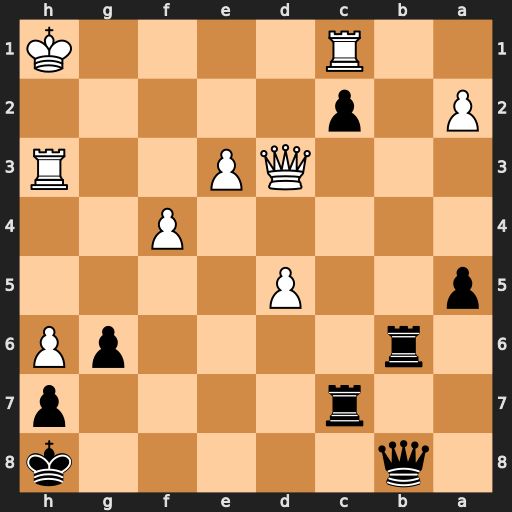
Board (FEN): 1q5k/2r4p/1r4pP/p2P4/5P2/3QP2R/P1p5/2R4K
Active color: b
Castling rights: -
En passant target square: -
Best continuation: Rb1 Qd4+ Kg8